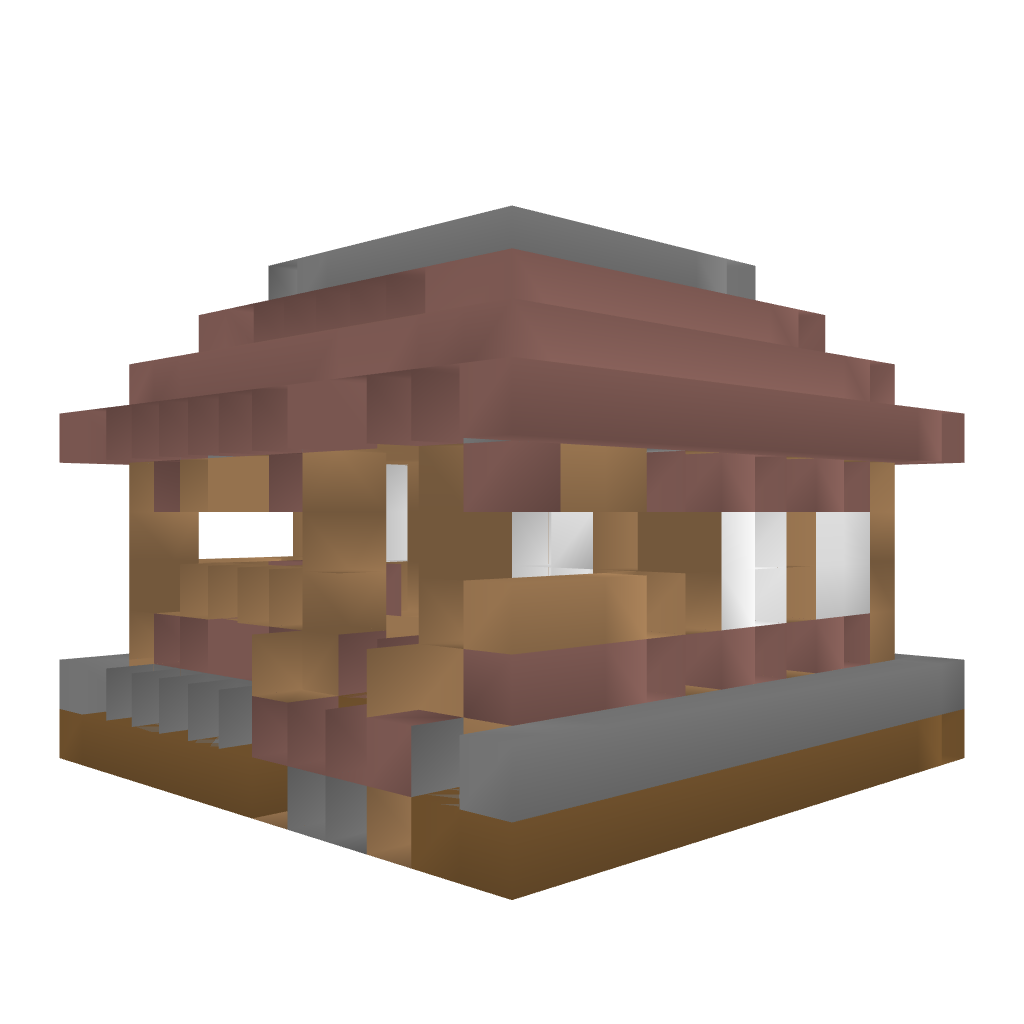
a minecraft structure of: Starter House good quality